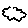
Label: cloud